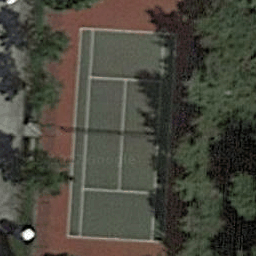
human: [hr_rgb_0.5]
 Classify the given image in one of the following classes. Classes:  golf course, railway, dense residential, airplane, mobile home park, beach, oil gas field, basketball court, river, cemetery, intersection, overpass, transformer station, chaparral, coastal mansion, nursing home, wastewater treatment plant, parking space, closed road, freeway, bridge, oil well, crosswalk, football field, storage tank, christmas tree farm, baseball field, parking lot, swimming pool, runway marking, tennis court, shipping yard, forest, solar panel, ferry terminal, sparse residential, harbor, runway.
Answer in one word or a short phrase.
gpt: tennis court